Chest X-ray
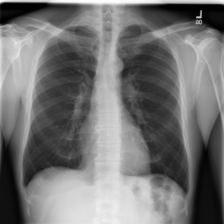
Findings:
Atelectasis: negative
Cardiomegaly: negative
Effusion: negative
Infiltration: positive
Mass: negative
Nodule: negative
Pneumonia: negative
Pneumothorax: negative
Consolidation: negative
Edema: negative
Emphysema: negative
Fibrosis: negative
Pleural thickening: negative
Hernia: negative